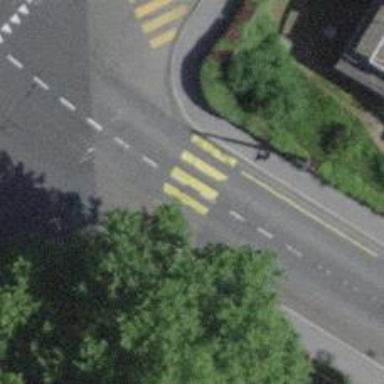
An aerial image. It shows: Footway with zebra crossing.